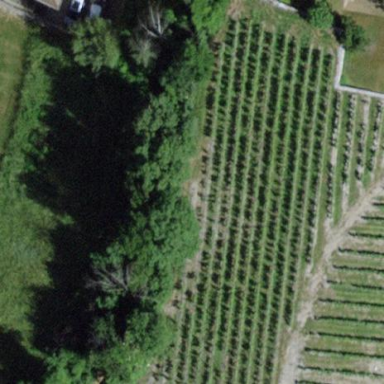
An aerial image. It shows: Vineyard with grape crops.